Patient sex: F
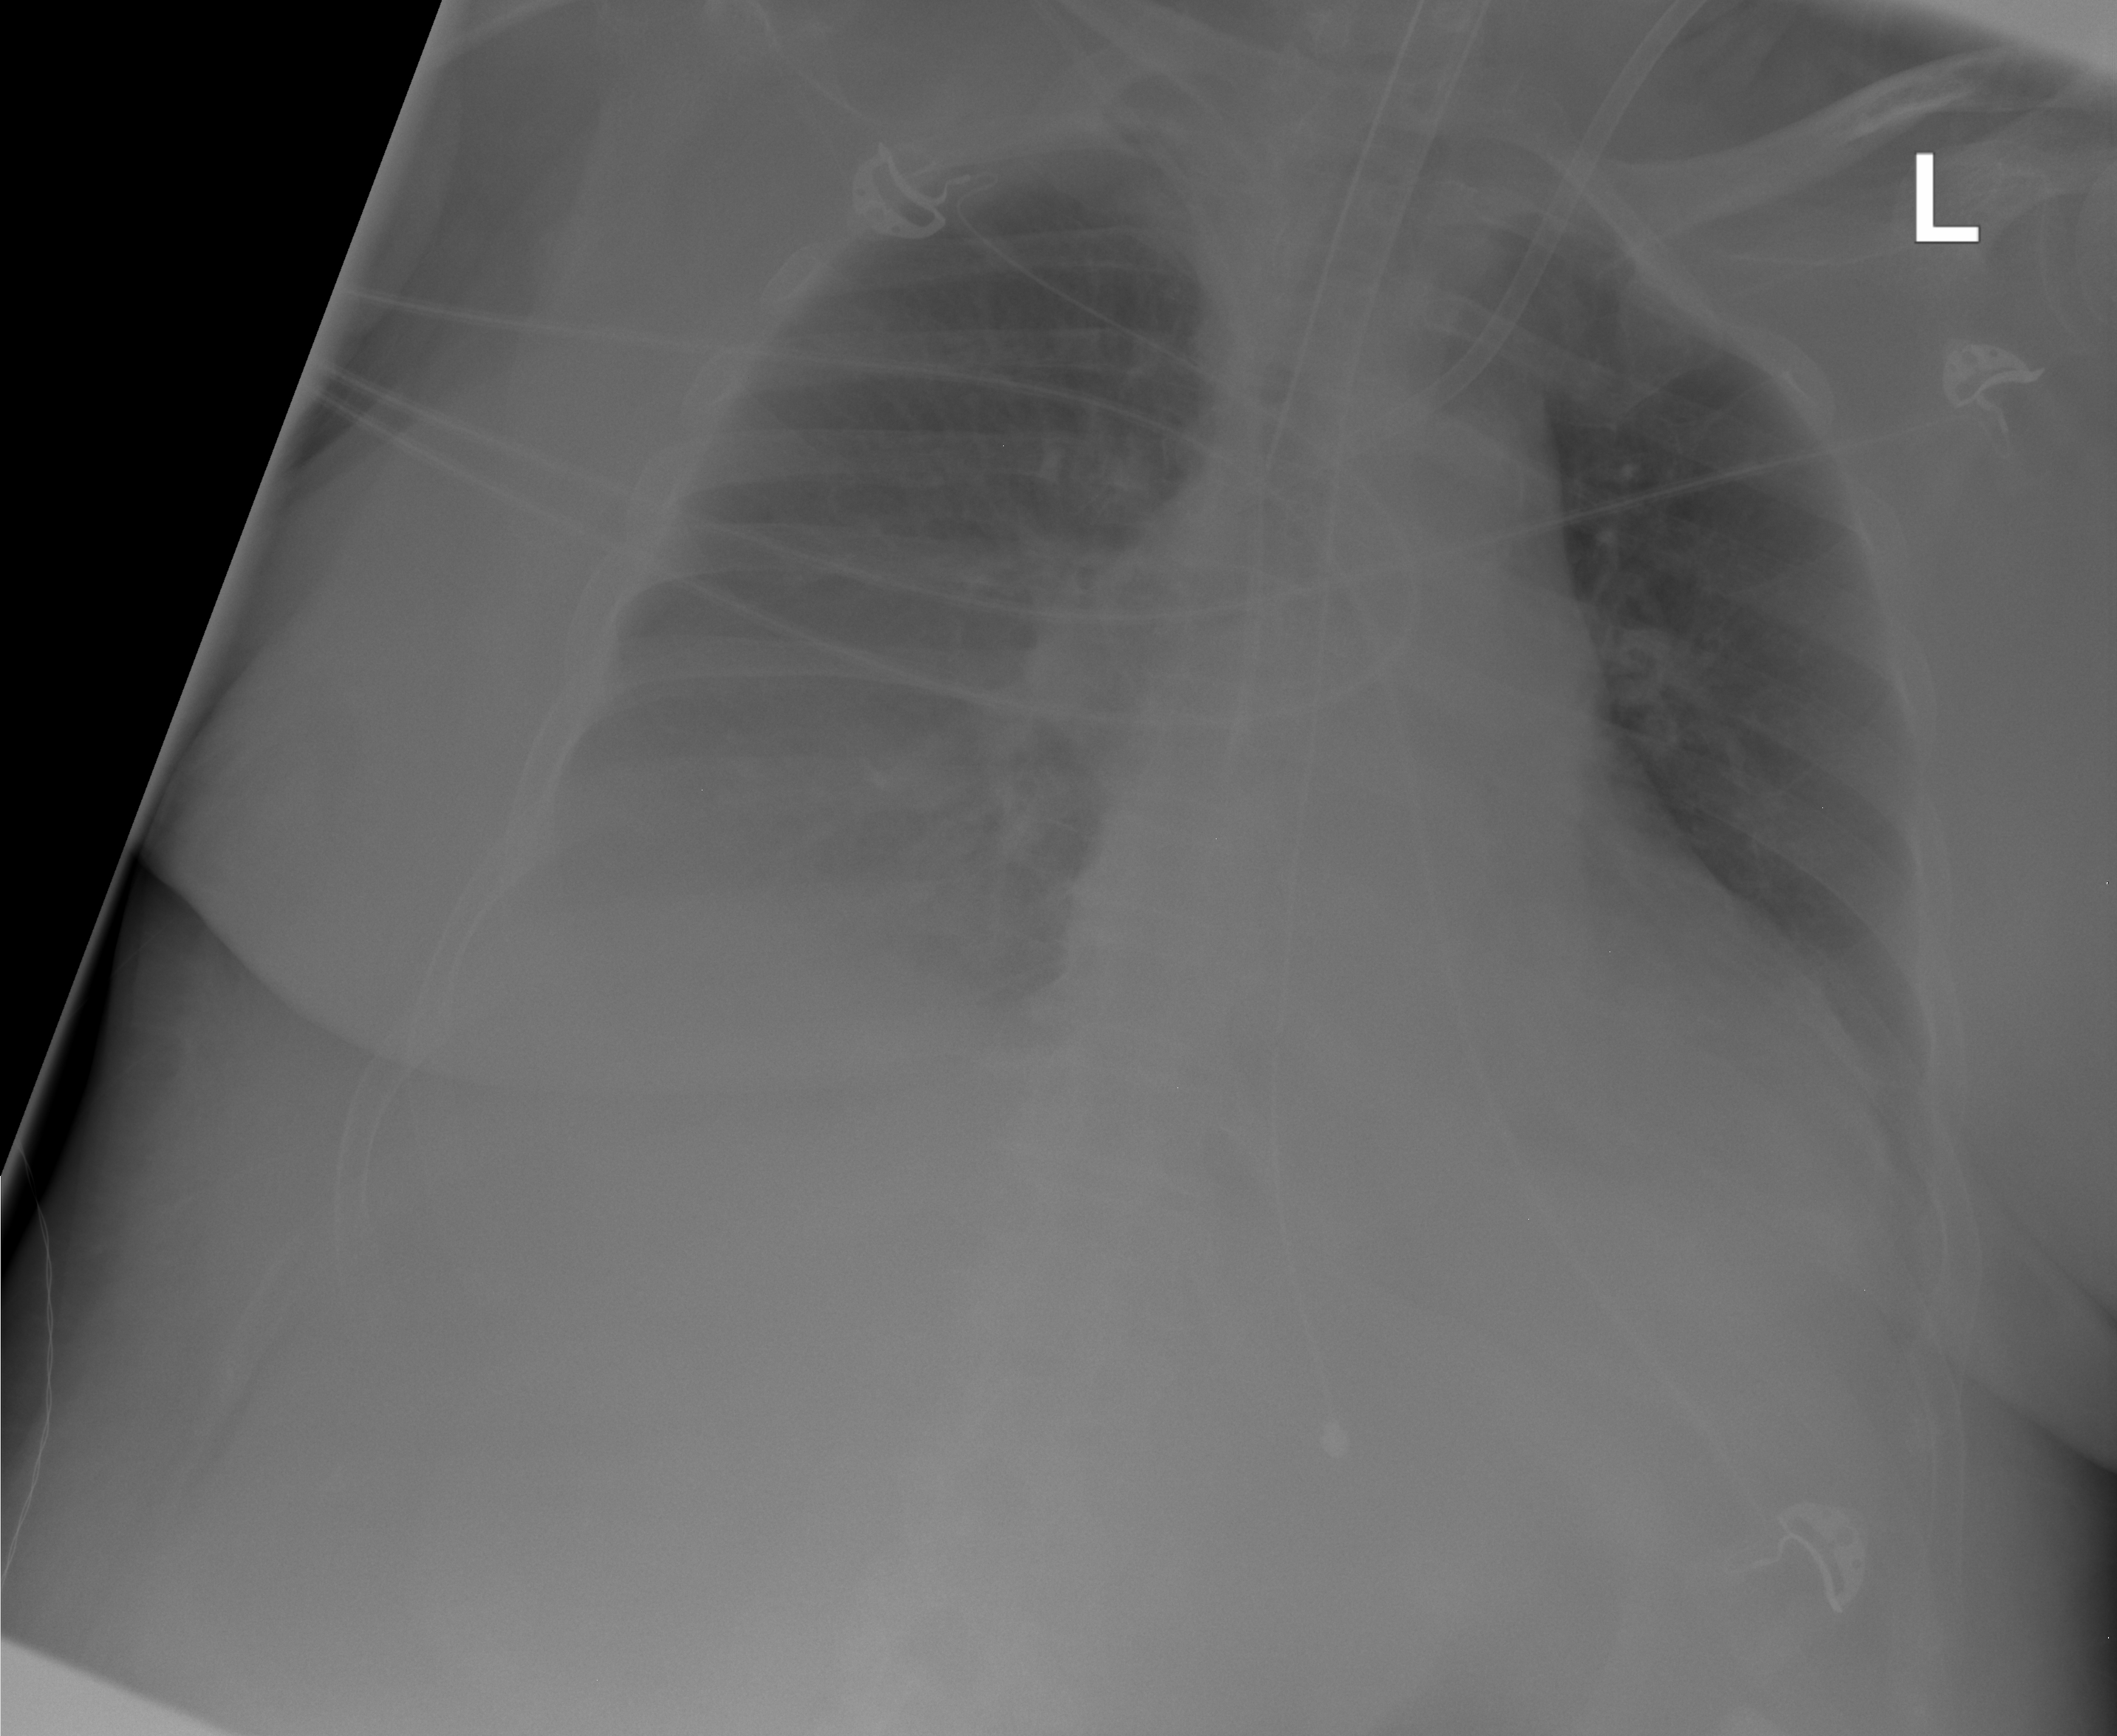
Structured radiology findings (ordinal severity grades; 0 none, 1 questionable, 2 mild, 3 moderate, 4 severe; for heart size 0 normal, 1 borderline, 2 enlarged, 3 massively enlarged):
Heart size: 2
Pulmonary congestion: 0
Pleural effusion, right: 2
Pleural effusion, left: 2
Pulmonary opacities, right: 0
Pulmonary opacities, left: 0
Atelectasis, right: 0
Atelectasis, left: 0